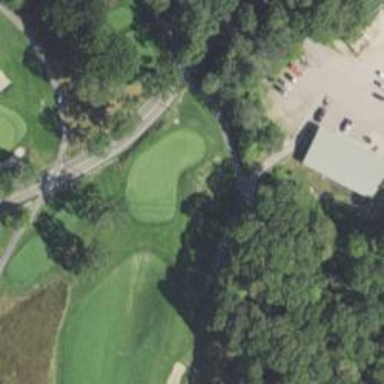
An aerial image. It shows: View of golf hole.